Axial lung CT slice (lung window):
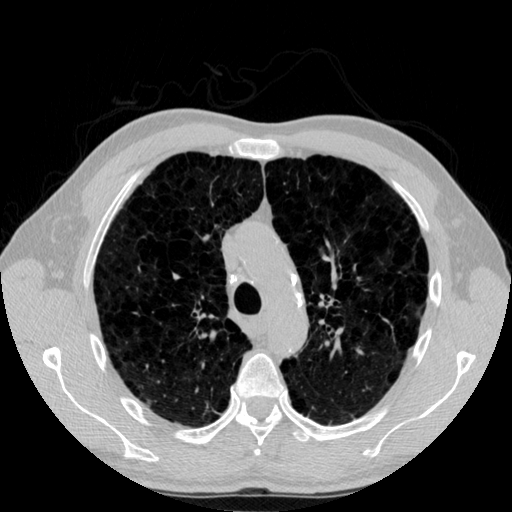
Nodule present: no